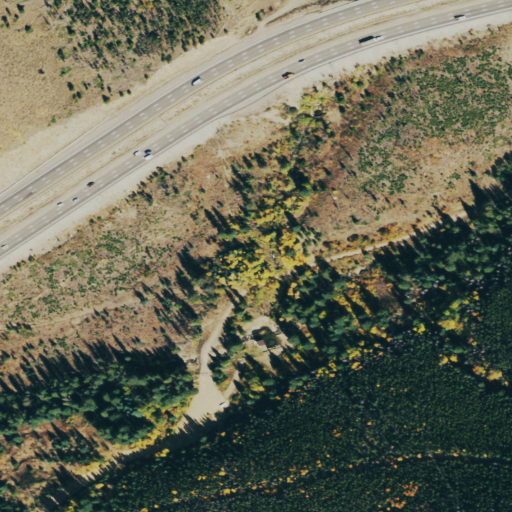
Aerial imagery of valley in Colorado named Laskey Gulch containing evergreen forest, shrub, medium intensity development, low intensity development, deciduous forest, mixed forest, open development, and high intensity development